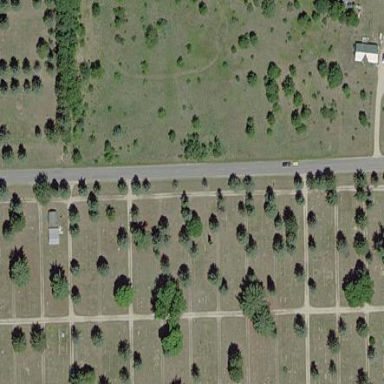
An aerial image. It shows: Cemetery.